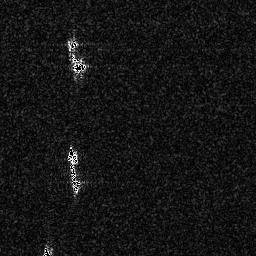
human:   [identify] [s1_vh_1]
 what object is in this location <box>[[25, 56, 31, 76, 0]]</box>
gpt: <ref>1 medium ship at the left</ref>